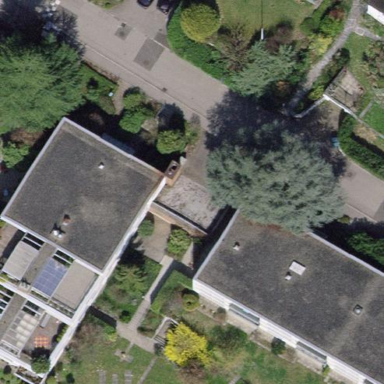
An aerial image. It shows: Grey flat-roofed building with apartments.